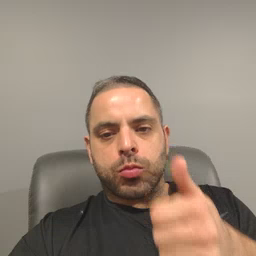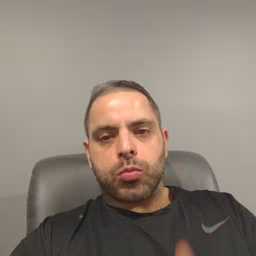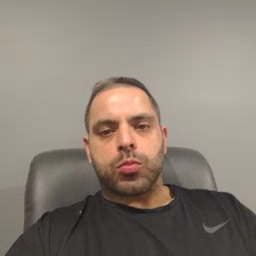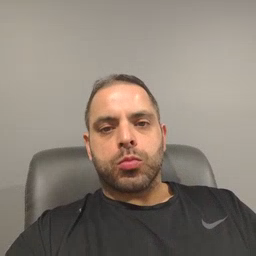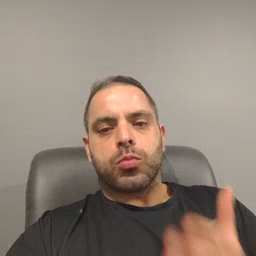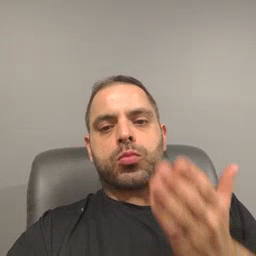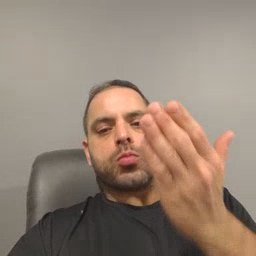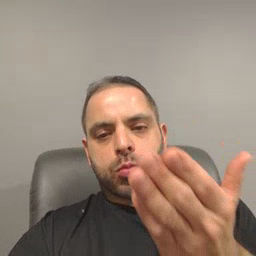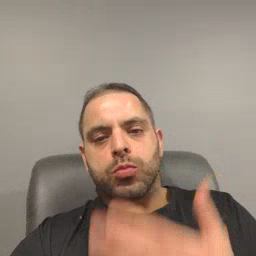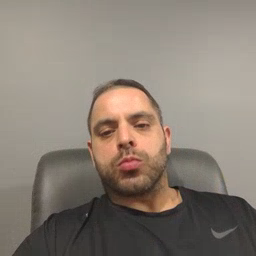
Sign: there